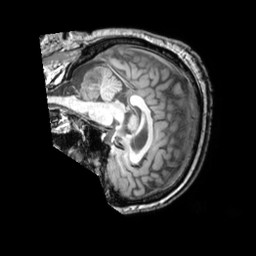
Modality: T1w
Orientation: sagittal
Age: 61
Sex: male
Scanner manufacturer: philips
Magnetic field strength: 3 T
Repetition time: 0.009899 s
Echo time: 0.004605 s